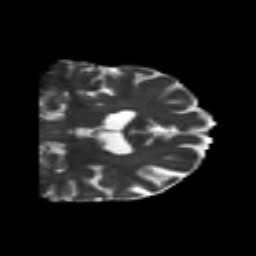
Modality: T2w
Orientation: coronal
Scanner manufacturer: siemens
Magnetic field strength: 3 T
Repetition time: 6.8 s
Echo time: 0.093 s